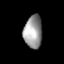
Tissue: lung
Cell type: Endothelial cells
Senescence score: 0.561
Nuclear area (px): 588
Mean DAPI intensity: 153.847